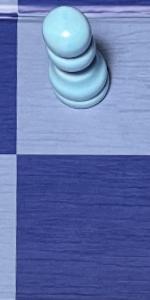
Label: Empty